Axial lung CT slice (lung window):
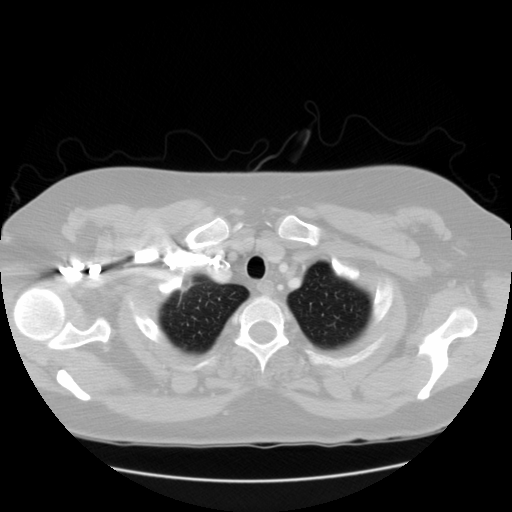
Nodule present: no